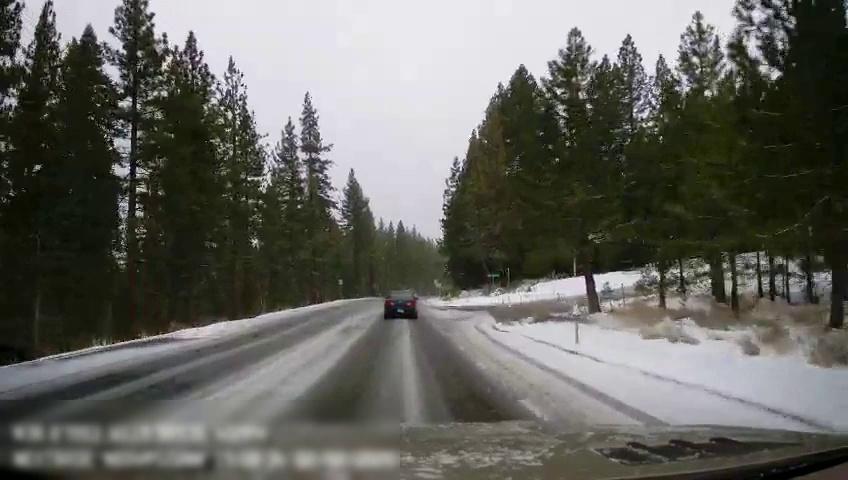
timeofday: Day
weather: Snowy
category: Drivable Space
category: Vehicles | Car
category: Lanes | Current Lane
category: Traffic | Signs